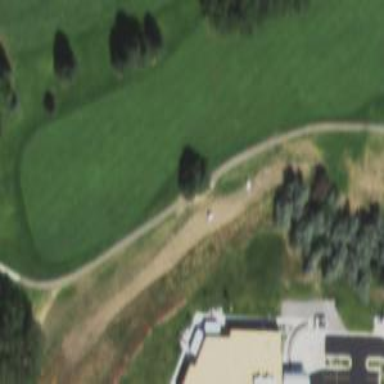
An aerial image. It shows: Pathway for golfing.